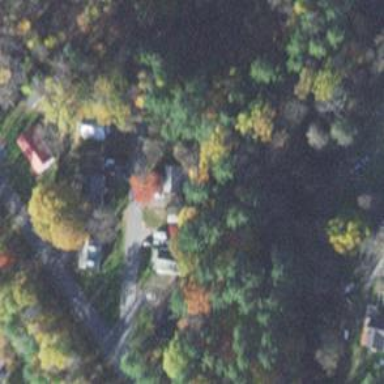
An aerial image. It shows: Simple and straightforward house.